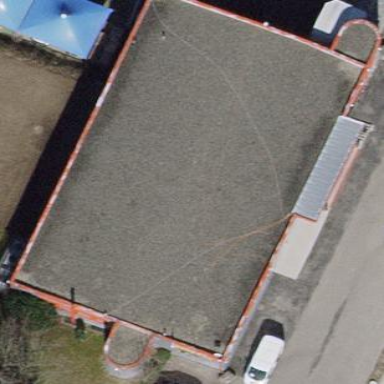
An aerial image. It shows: Industrial building.